Field crop: maize
Growth stage: 2
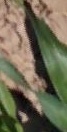
Species: maize